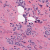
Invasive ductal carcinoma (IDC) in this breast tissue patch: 1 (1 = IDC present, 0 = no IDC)